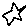
Label: star